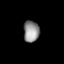
Tissue: lung
Cell type: Endothelial cells
Senescence score: 0.5808
Nuclear area (px): 331
Mean DAPI intensity: 144.085